Question: Count the number of objects in the diagram.
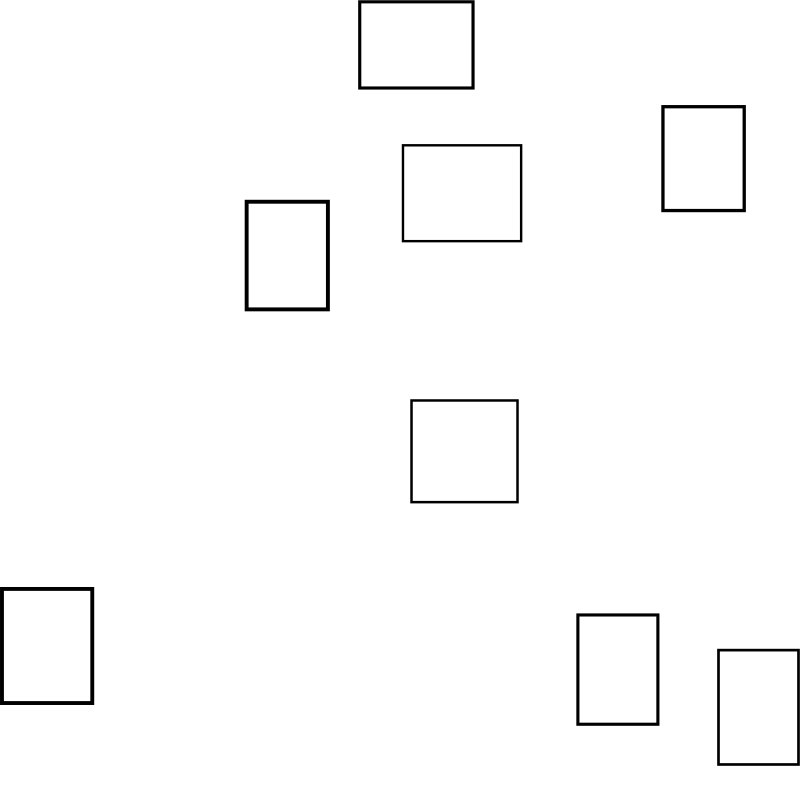
Answer: 8